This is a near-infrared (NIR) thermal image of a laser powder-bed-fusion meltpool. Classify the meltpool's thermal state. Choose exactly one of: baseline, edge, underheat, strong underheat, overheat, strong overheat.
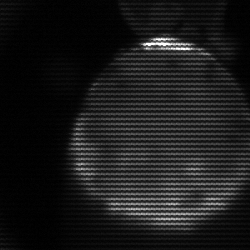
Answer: edge